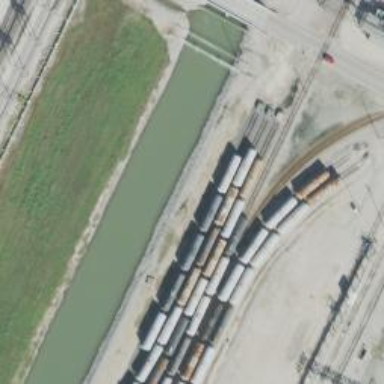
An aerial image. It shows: Rail spur service.